Question: I have an application which I will be accessing SQL server to return data which has been filtered by selections from the application as any common faceted search. I did see some out the box solutions, but these are expensive and I prefer building out something custom, but just don't know where to start.
The database structure is like this:

The data from the PRODUCT table would be searched by tags from the TAG table. Values which would be found in the TAG table would be something like this:
'''
ID NAME
----------------------
1 Blue
2 Green
3 Small
4 Large
5 Red
'''
They would be related to products through the ProductTag table.
I would need to return two groups of data from this setup:
1. The Products that are only related to the Tags selected, whether single or multiple
2. The Remaining tags that are also available to select for the products which have already been refined by single or multiple selected tags.
I would like this to be all with-in SQL server if possible, 2 seperate as stored procedures.
Most websites have this feature built into it these days, ie: <URL>
I have been searching for a while how to do this, and I'm taking a wild guess that if a stored procedure has to be created in this nature, that there would need to be 1 param that accepts CSV values, like this:
'''
[dbo].[GetFacetedProducts] @Tags_Selected = '1,3,5'
[dbo].[GetFacetedTags] @Tags_Selected = '1,3,5'
'''
So with this architecture, does anyone know what types of queries need to be written for these stored procedures, or is the architecture flawed in any way? Has anyone created a faceted search before that was like this? If so, what types of queries would be needed to make something like this? I guess I'm just having trouble wrap my head around it, and there isn't much out there that shows someone how to make something like this.
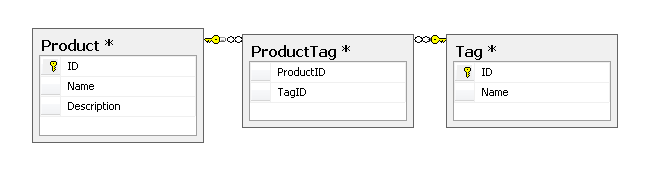
Answer: There's other places where you can get examples of turning a CSV parameter into a table variable. Assuming you have done that part your query boils down to the following:
GetFacetedProducts:
Find Product records where all tags passed in are assigned to each product.
If you wrote it by hand you could end up with:
'''
SELECT P.*
FROM Product P
INNER JOIN ProductTag PT1 ON PT1.ProductID = P.ID AND PT1.TagID = 1
INNER JOIN ProductTag PT2 ON PT1.ProductID = P.ID AND PT1.TagID = 3
INNER JOIN ProductTag PT3 ON PT1.ProductID = P.ID AND PT1.TagID = 5
'''
While this does select only the products that have those tags, it is not going to work with a dynamic list. In the past some people have built up the SQL and executed it dynamically, don't do that.
Instead, lets assume that the same tag can't be applied to a product twice, so we could change our question to:
Find me products where the number of tags matching (dynamic list) is equal to the number of tags in (dynamic list)
'''
DECLARE @selectedTags TABLE (ID int)
DECLARE @tagCount int
INSERT INTO @selectedTags VALUES (1)
INSERT INTO @selectedTags VALUES (3)
INSERT INTO @selectedTags VALUES (5)
SELECT @tagCount = COUNT(*) FROM @selectedTags
SELECT
P.ID
FROM Product P
JOIN ProductTag PT
ON PT.ProductID = P.ID
JOIN @selectedTags T
ON T.ID = PT.TagID
GROUP BY
P.ID,
P.Name
HAVING COUNT(PT.TagID) = @tagCount
'''
This returns just the ID of products that match all your tags, you could then join this back to the products table if you want more than just an ID, otherwise you're done.
As for your second query, once you have the product IDs that match, you want a list of all tags for those product IDs that aren't in your list:
'''
SELECT DISTINCT
PT2.TagID
FROM aProductTag PT2
WHERE PT2.ProductID IN (
SELECT
P.ID
FROM aProduct P
JOIN aProductTag PT
ON PT.ProductID = P.ID
JOIN @selectedTags T
ON T.ID = PT.TagID
GROUP BY
P.ID,
P.Name
HAVING COUNT(PT.TagID) = @tagCount
)
AND PT2.TagID NOT IN (SELECT ID FROM @selectedTags)
'''